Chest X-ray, AP view. Patient: 32 years old, sex F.
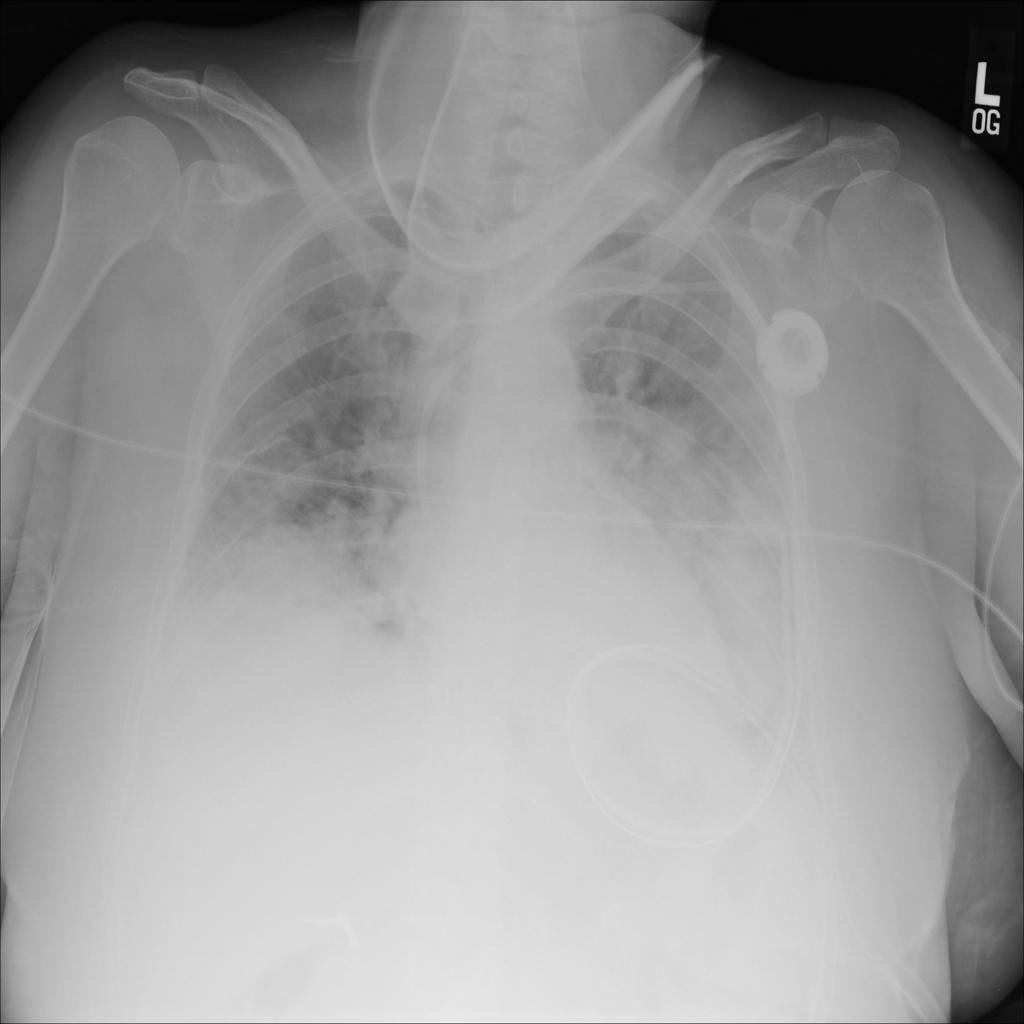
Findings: Infiltration